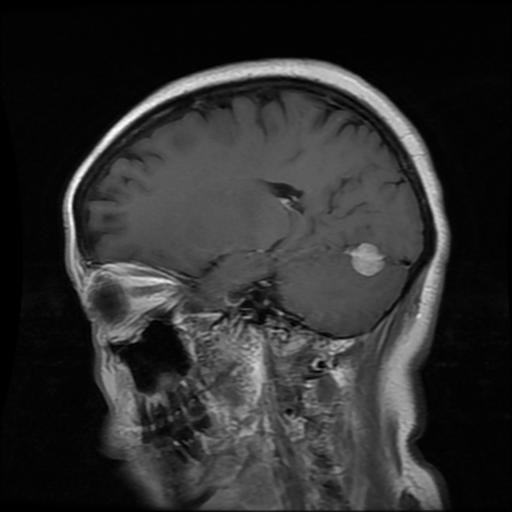
Label: meningioma